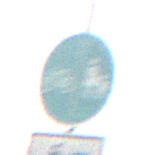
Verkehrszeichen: GetrennterRadUndGehwegRadwegLinks
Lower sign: EinspurigeFahrzeugeFrei2
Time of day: MorningAfternoon
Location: Outdoor (Suburban)
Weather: Overcast
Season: NotSpecified
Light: Natural